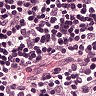
Metastatic tissue present: no